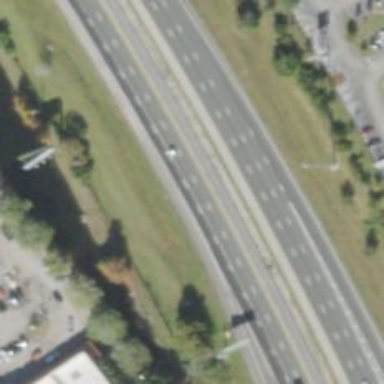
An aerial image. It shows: Motorway junction.